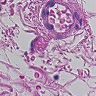
Metastatic tissue present: no